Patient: sex M, age 51
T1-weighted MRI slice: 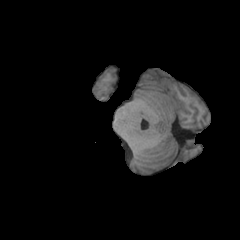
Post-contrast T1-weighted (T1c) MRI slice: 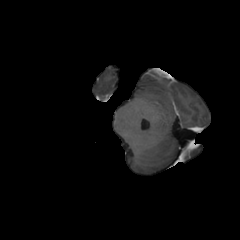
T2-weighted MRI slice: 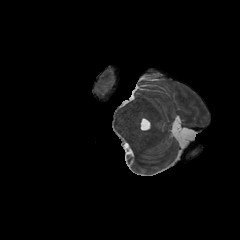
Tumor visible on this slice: no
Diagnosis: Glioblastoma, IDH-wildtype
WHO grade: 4